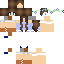
A female human skin with medium skin, wearing brown long hair dressed in a blue tshirt and brown pants, featuring a closed mouth.